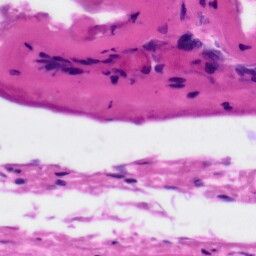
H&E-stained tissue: Tonsil